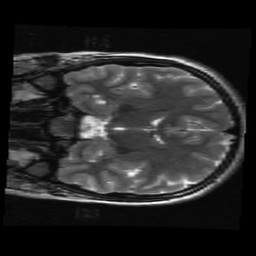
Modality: T2w
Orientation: coronal
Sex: female
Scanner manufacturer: ge
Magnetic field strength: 3 T
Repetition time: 5 s
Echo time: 0.101 s